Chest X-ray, AP view. Patient: 62 years old, sex M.
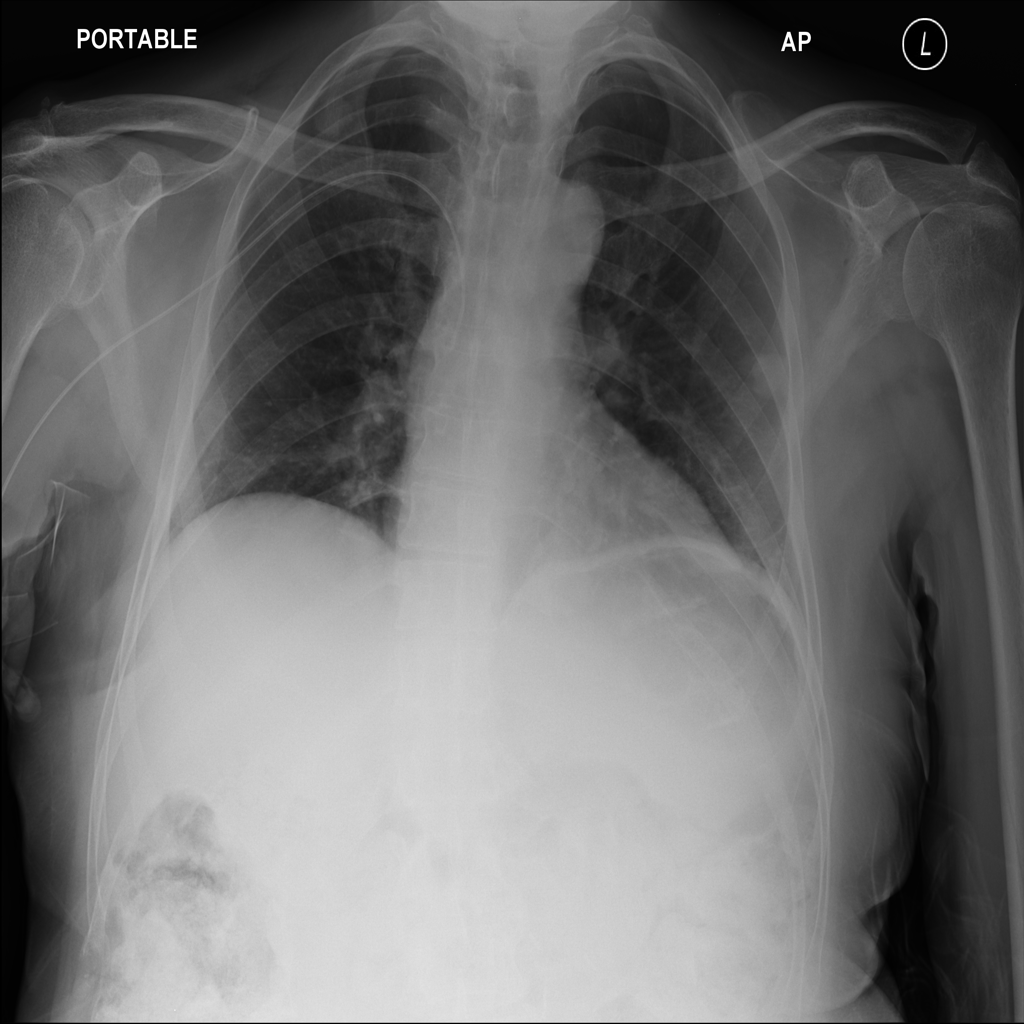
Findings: No Finding